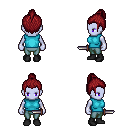
a pixel art fantasy rpg character, female body template, dark elf, purple skin, teal sleeveless shirt, teal pants, brunette short topknot hairstyle, black shoes, dagger, four views (front, back, left, right), 2x2 character sprite sheet, small pixel art, hard edges, no anti-aliasing